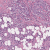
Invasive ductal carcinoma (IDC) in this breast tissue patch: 1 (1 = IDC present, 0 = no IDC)